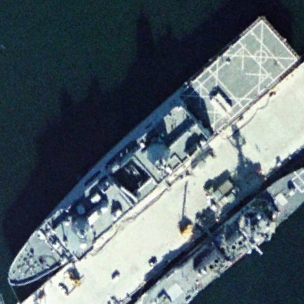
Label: combat